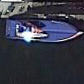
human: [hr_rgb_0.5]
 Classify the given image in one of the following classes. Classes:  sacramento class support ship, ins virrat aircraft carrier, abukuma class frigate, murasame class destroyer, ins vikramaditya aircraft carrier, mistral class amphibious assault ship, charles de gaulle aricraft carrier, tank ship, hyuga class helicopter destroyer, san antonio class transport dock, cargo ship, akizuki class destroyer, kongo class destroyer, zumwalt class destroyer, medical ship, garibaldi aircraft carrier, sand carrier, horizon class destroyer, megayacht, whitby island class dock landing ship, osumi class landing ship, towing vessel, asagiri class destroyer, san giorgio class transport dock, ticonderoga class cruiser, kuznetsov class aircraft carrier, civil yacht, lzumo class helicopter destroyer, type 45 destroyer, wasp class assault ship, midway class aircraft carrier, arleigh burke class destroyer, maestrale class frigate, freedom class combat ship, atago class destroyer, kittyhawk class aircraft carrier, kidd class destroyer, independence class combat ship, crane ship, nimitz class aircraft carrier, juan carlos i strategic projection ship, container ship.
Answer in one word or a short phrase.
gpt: Civil yacht